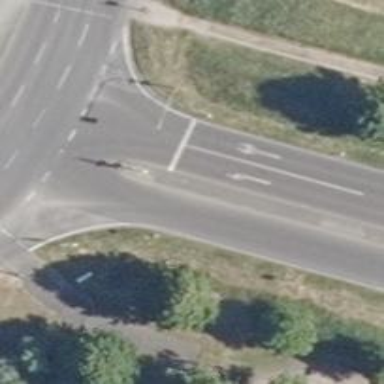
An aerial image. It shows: Trunk link road with asphalt surface.